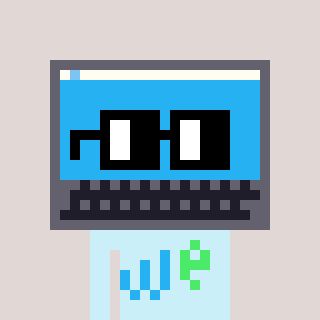
a pixel art character with square black glasses, a laptop-shaped head and a cold-colored body on a warm background